Field crop: tomato
Growth stage: 1
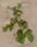
Species: portulaca